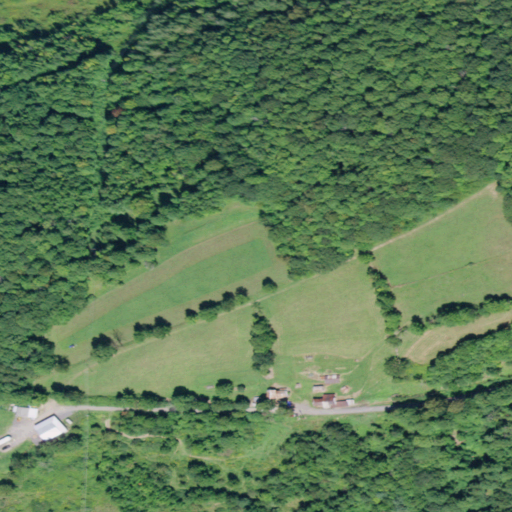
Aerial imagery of mountain in New York named Donats Mountain containing mixed forest, pasture, evergreen forest, grassland, deciduous forest, open development, low intensity development, and shrub